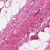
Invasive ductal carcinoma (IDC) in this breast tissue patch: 0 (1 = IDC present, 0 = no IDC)